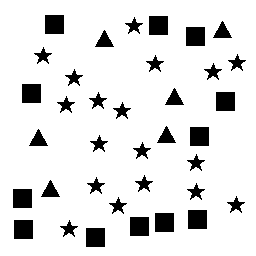
Squares: 12
Triangles: 6
Stars: 18
Total shapes: 36